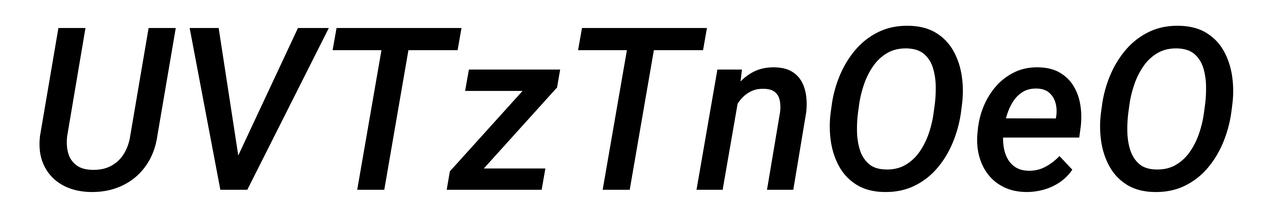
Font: Roboto-Italic_Medium_Italic